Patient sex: M
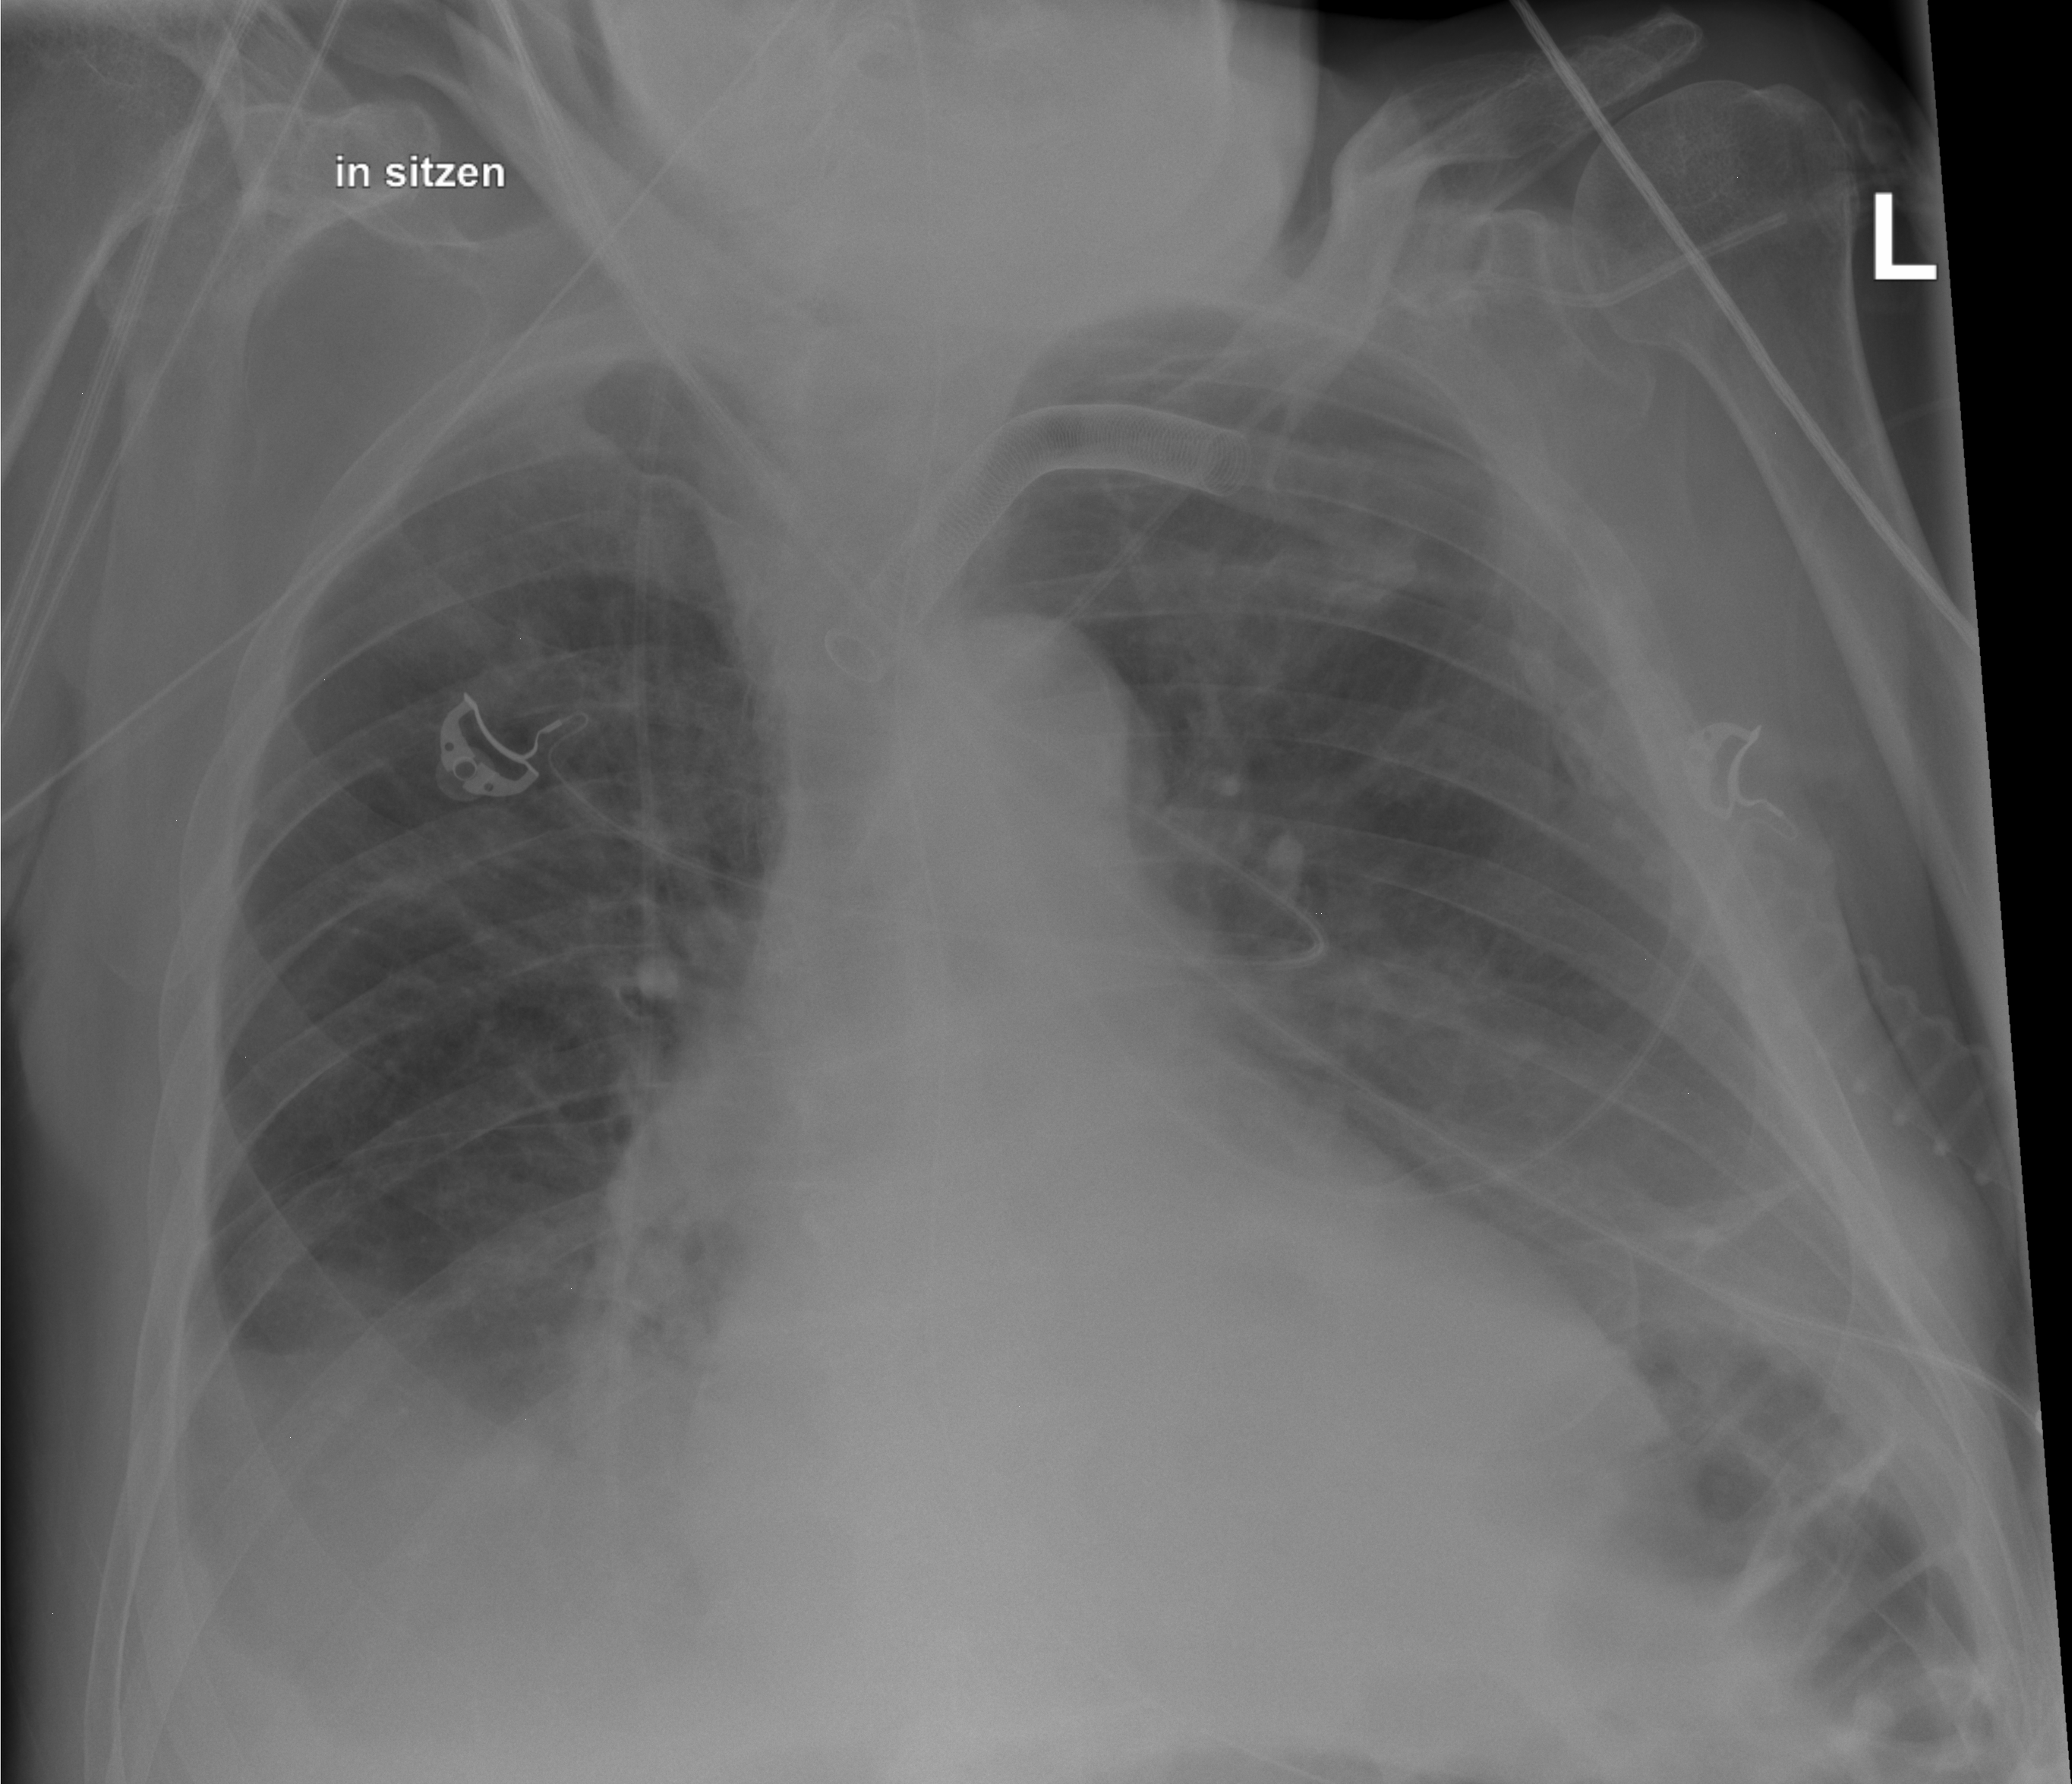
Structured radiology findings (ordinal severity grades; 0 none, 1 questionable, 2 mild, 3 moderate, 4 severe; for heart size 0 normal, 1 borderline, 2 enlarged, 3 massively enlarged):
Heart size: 2
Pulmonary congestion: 1
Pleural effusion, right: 1
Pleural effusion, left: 1
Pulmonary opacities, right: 0
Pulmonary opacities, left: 0
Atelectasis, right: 1
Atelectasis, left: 2